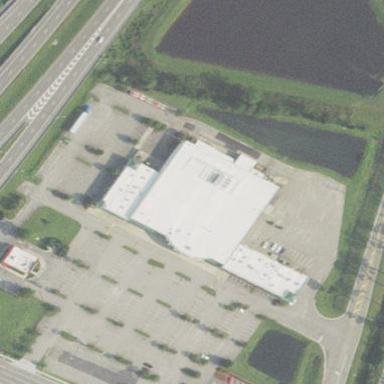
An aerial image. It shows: Commercial building.